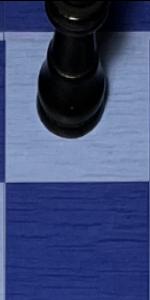
Label: Empty